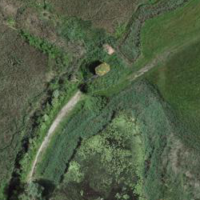
EUNIS habitat code: 16
Species observed at this site:
Alcedo atthis
Sylvia borin
Limosa lapponica
Larus marinus
Limosa limosa
Aegithalos caudatus
Salix caprea
Jynx torquilla
Sylvia atricapilla
Larus cachinnans
Spinus spinus
Poecile palustris
Larus michahellis
Xenus cinereus
Ardea alba
Erithacus rubecula
Tringa glareola
Tringa totanus
Tringa stagnatilis
Tringa erythropus
Tringa nebularia
Periparus ater
Tringa ochropus
Anas acuta
Himantopus himantopus
Cyanistes caeruleus
Lophophanes cristatus
Calidris ferruginea
Chloris chloris
Larus canus
Pyrrhula pyrrhula
Calidris melanotos
Calidris alba
Passer domesticus
Pandion haliaetus
Remiz pendulinus
Mareca penelope
Hydroprogne caspia
Passer montanus
Calidris alpina
Calidris canutus
Spatula clypeata
Saxicola rubetra
Mareca strepera
Locustella naevia
Locustella luscinioides
Mergus merganser
Milvus milvus
Milvus migrans
Arenaria interpres
Oriolus oriolus
Gelochelidon nilotica
Numenius phaeopus
Phylloscopus trochilus
Motacilla alba
Numenius arquata
Plegadis falcinellus
Actitis hypoleucos
Oenanthe oenanthe
Anser serrirostris
Anas crecca
Emberiza citrinella
Prunella modularis
Gallinago gallinago
Chroicocephalus ridibundus
Muscicapa striata
Platalea leucorodia
Phylloscopus collybita
Luscinia megarhynchos
Gallinula chloropus
Sterna paradisaea
Sitta europaea
Falco tinnunculus
Acrocephalus scirpaceus
Ficedula hypoleuca
Bubulcus ibis
Emberiza calandra
Acrocephalus arundinaceus
Acrocephalus schoenobaenus
Anas platyrhynchos
Alopochen aegyptiaca
Lanius excubitor
Aythya ferina
Streptopelia decaocto
Acrocephalus palustris
Ixobrychus minutus
Aythya fuligula
Regulus ignicapilla
Lanius collurio
Aythya marila
Streptopelia turtur
Carduelis carduelis
Nycticorax nycticorax
Calidris falcinellus
Phalacrocorax carbo
Egretta garzetta
Mergellus albellus
Ciconia nigra
Ciconia ciconia
Falco columbarius
Corvus corone
Haematopus ostralegus
Botaurus stellaris
Asio flammeus
Bucephala clangula
Cygnus columbianus
Pernis apivorus
Hippolais icterina
Ardea purpurea
Cygnus olor
Gavia stellata
Castor fiber
Cuculus canorus
Dryocopus martius
Phoenicurus ochruros
Certhia familiaris
Phoenicurus phoenicurus
Corvus corax
Branta bernicla
Haliaeetus albicilla
Branta ruficollis
Branta hutchinsii
Riparia riparia
Mergus serrator
Plectrophenax nivalis
Phoenicopterus roseus
Sturnus vulgaris
Troglodytes troglodytes
Corvus frugilegus
Aix galericulata
Dendrocygna viduata
Turdus merula
Circus aeruginosus
Hirundo rustica
Circus pygargus
Upupa epops
Sterna hirundo
Turdus pilaris
Regulus regulus
Prunus spinosa
Calidris pugnax
Coccothraustes coccothraustes
Aquila chrysaetos
Delichon urbicum
Tachybaptus ruficollis
Certhia brachydactyla
Tyto alba
Podiceps grisegena
Podiceps cristatus
Anthus trivialis
Turdus philomelos
Fulica atra
Falco subbuteo
Podiceps auritus
Anthus spinoletta
Dendrocopos major
Podiceps nigricollis
Turdus viscivorus
Falco peregrinus
Buteo buteo
Anthus pratensis
Turdus iliacus
Alauda arvensis
Dendrocoptes medius
Vulpes vulpes
Pica pica
Garrulus glandarius
Columba livia
Panurus biarmicus
Saxicola rubicola
Picus viridis
Charadrius hiaticula
Motacilla cinerea
Grus grus
Accipiter gentilis
Linaria cannabina
Picus canus
Fringilla coelebs
Tadorna tadorna
Coloeus monedula
Columba palumbus
Filipendula ulmaria
Anser albifrons
Chlidonias niger
Chlidonias leucopterus
Anser brachyrhynchus
Dryobates minor
Fringilla montifringilla
Parus major
Columba oenas
Anser indicus
Anser anser
Ichthyaetus melanocephalus
Accipiter nisus